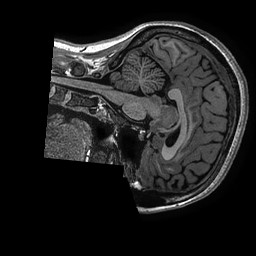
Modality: T1w
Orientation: sagittal
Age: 33
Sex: female
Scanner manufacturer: ge
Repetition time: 0.00733 s
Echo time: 0.003 s